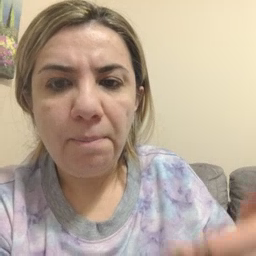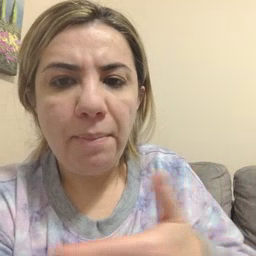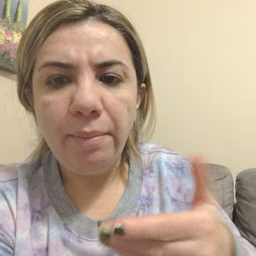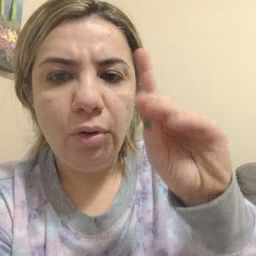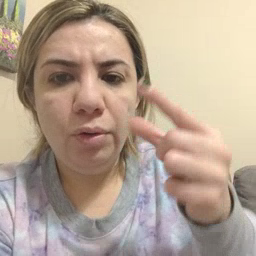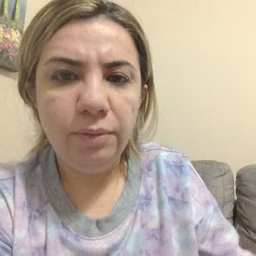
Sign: puppy